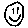
Label: smiley face